Interaction volume radius: 10 \u00c5
Interaction volume height: 10 \u00c5
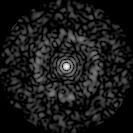
Disorder parameter: 0.8304